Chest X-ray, PA view. Patient: 55 years old, sex F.
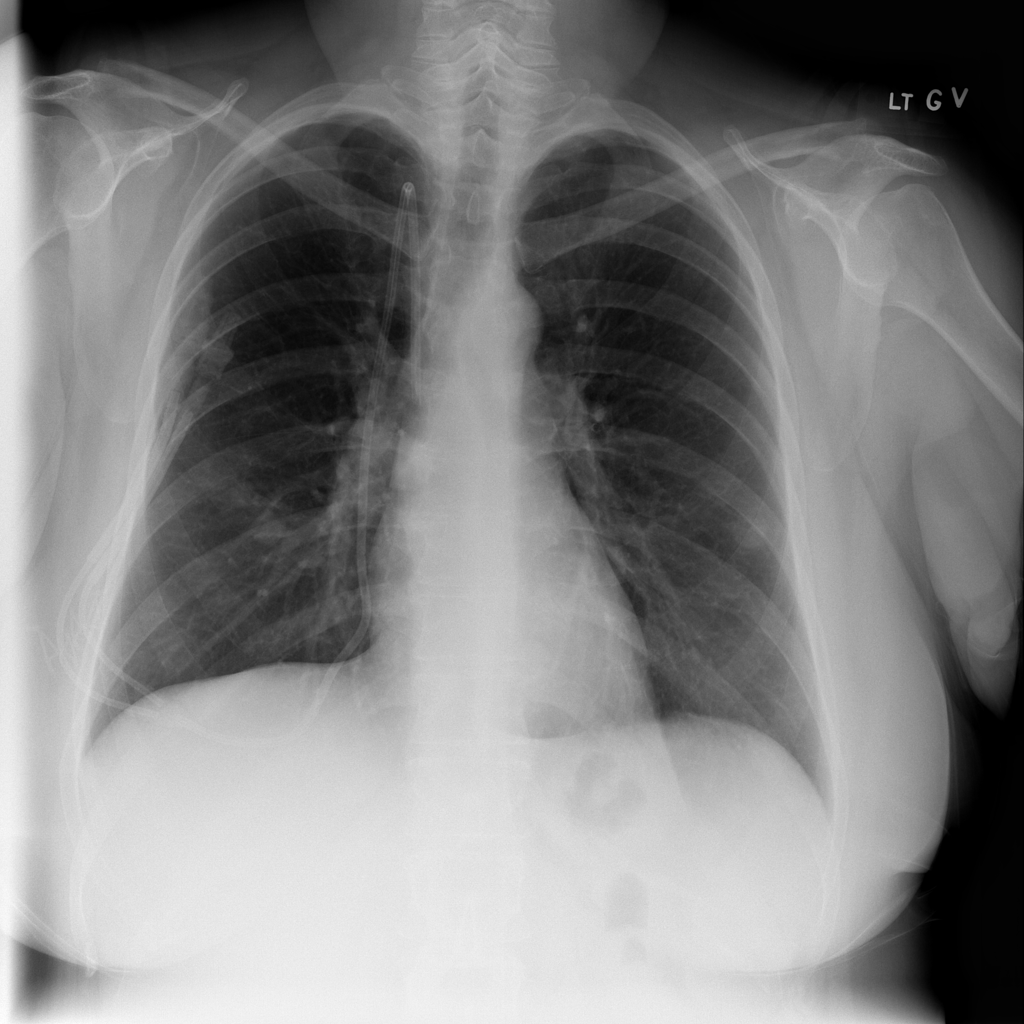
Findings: Nodule